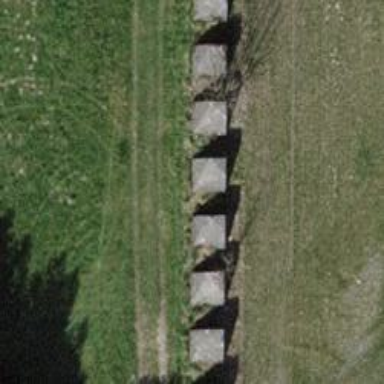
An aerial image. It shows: Block barrier.